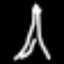
Label: The Eiffel Tower